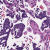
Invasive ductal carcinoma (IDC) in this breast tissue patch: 1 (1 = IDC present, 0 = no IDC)